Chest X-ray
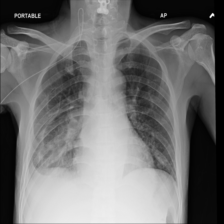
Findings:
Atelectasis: negative
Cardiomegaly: negative
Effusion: negative
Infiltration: negative
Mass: negative
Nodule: negative
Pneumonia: negative
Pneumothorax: negative
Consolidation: negative
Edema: negative
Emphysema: negative
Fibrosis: negative
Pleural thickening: negative
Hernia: negative